Question: i have an array (Car, SUV, Truck, Bike) that's used in a form. when the option is selected the is saved to the customers account in database. is the array position (eg: 0, 1, 2, 3).
I want this info to be displayed on another page in a table using as i'm using . Currently it only displays the database saved value (0,1,2,3), but i want it to show as ((Car, SUV, Truck, Bike). How do i do this?
i need a way to make it know that 0=Car, 1=SUV, 2=Truck, 3=Bike)
heres what the table looks like now:

The make column represents the vehicle manufacturer (toyota, honda, etc)and type represents (car, bike, suv)
Please help!
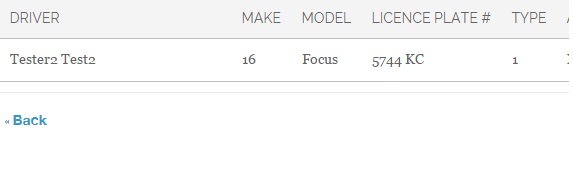
Answer: Make the table field 'type' <URL> that matches the array you specified.
An ENUM data type is an array that maps a key to a value. If you change the column 'type' to an enumeration, then your Database will display an human readable value instead of a number (e.g., Car, SUV, Truck, Bike).
Also, you can interact with the enum using the Key or the Value so you shouldn't have to change your current implementation.